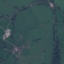
Label: Pasture